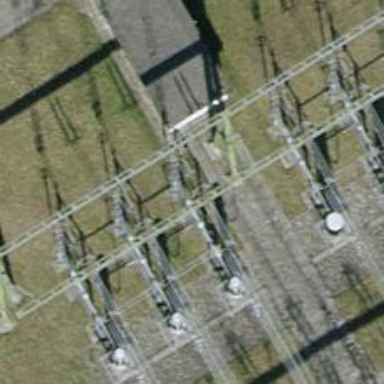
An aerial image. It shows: Insulator used in power systems.